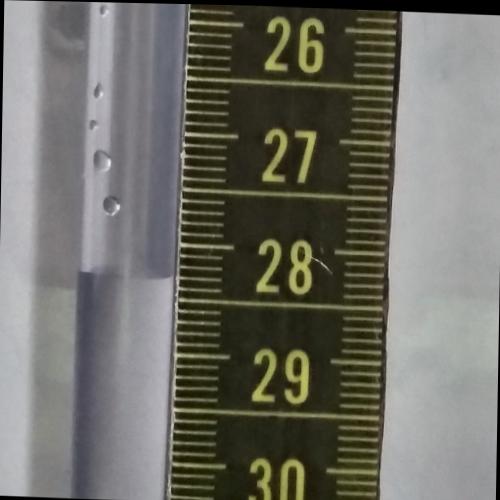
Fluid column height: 28.3 cm